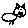
Label: cat